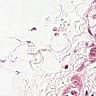
Metastatic tissue present: no